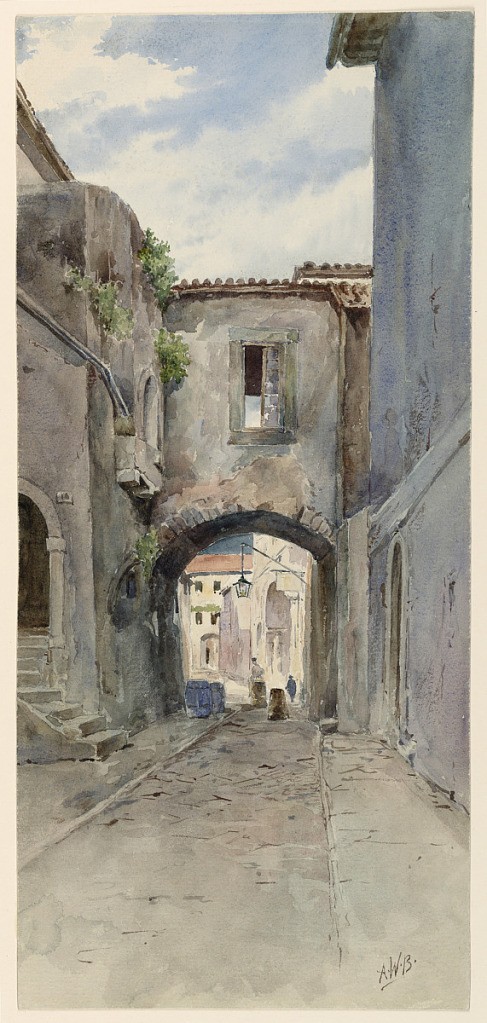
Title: Narrow Street with Houses
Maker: Arnold William Brunner, American, 1857–1925
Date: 1892
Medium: Brush and watercolor on paper
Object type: Drawing
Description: A narrow street lined with houses. A small street bridge with arched opening below and a single window facing the spectator, is seen in the middle ground.